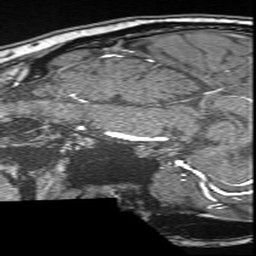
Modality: angio
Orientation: sagittal
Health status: ill
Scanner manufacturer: siemens
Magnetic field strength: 3 T
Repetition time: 0.021 s
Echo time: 0.00343 s